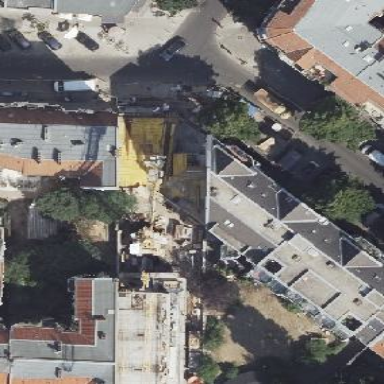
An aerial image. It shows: Part of building.